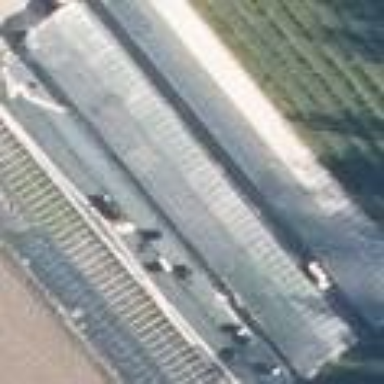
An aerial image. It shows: Greenhouse used for horticulture.